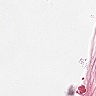
Metastatic tissue present: no